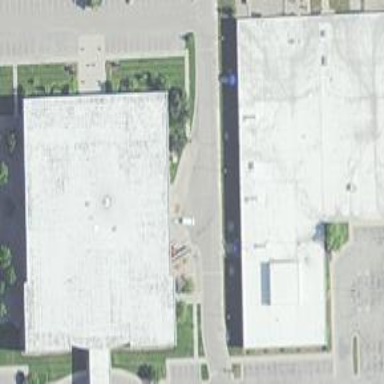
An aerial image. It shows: Office building.